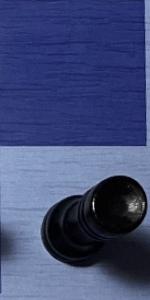
Label: Rook_Black